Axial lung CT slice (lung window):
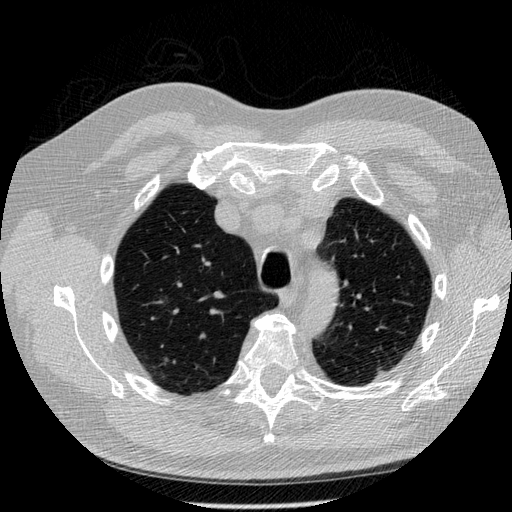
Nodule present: no